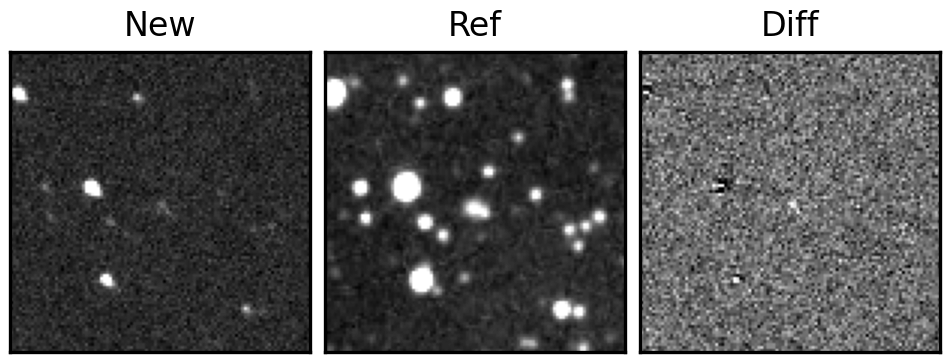
Label: real